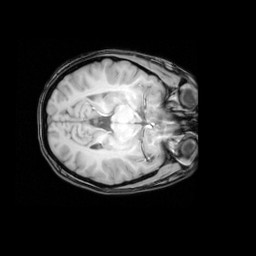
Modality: T1w
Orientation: axial
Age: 20
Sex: female
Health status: healthy
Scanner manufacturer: philips
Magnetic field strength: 3 T
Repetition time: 0.012 s
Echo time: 0.0037 s